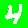
Digit: 4